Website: macys
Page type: customer-info-address
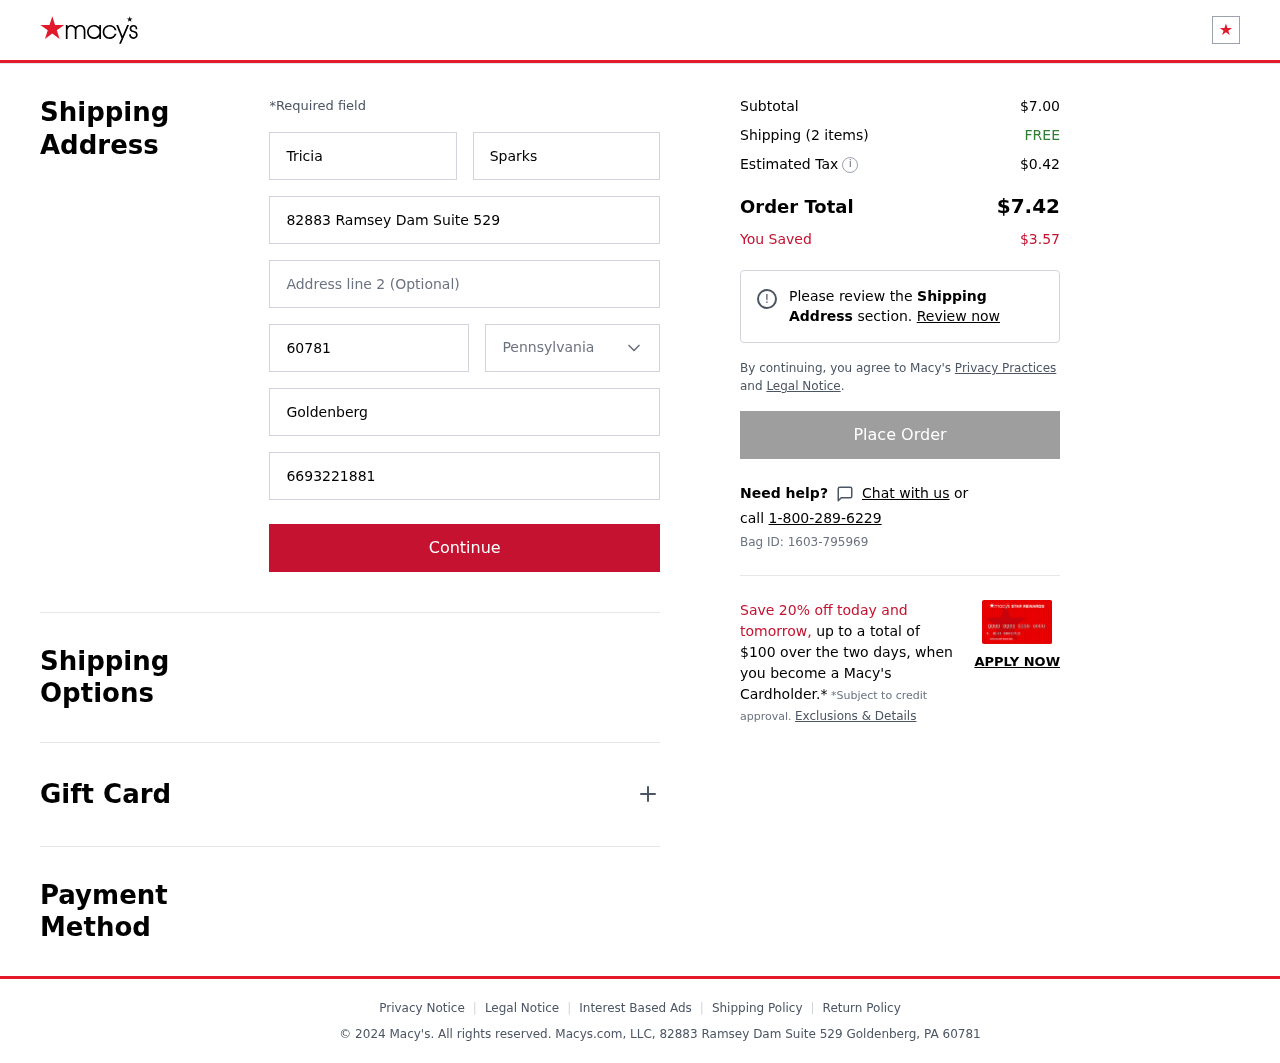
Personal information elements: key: PII_CITY
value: Goldenberg
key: PII_FIRSTNAME
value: Tricia
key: PII_LASTNAME
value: Sparks
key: PII_PHONE
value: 6693221881
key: PII_POSTCODE
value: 60781
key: PII_STATE
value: Pennsylvania
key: PII_STREET
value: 82883 Ramsey Dam Suite 529
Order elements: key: ORDER_SUBTOTAL
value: $7.00
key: ORDER_NUM_ITEMS
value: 2
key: ORDER_SHIPPING_COST
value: FREE
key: ORDER_TAX
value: $0.42
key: ORDER_TOTAL
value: $7.42
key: ORDER_SAVINGS
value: $3.57
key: ORDER_BAG_ID
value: Bag ID: 1603-795969